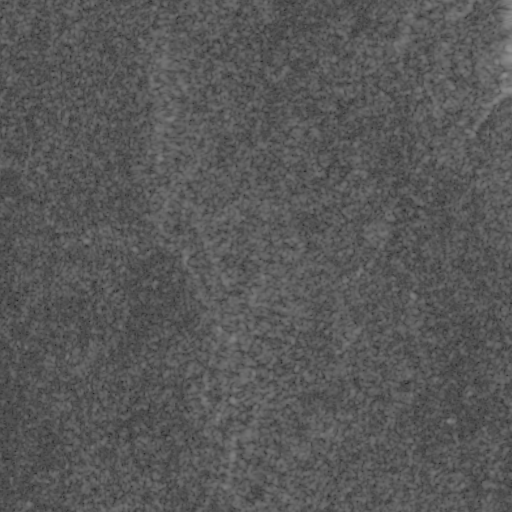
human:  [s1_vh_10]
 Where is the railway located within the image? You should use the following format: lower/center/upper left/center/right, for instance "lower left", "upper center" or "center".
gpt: The railway is located in the lower of the image.
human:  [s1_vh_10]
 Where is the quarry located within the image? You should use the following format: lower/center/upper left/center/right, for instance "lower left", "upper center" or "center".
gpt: There is no quarry in the image.

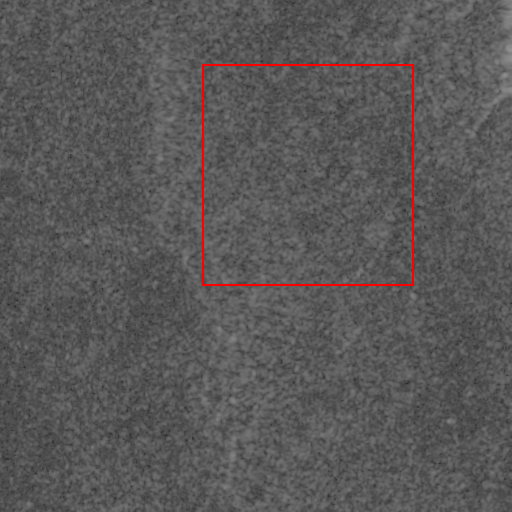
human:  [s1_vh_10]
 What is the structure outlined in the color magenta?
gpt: There is no magenta outline.
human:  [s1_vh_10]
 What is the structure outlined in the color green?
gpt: There is no structure outlined in green.